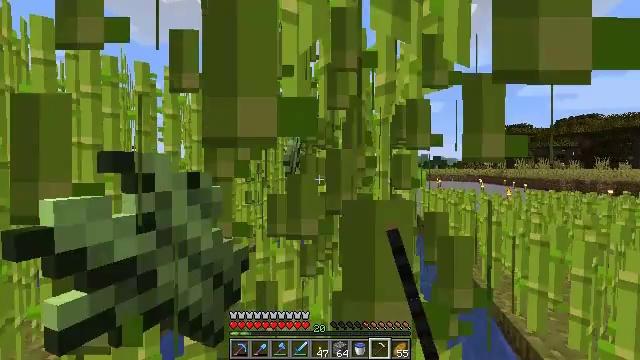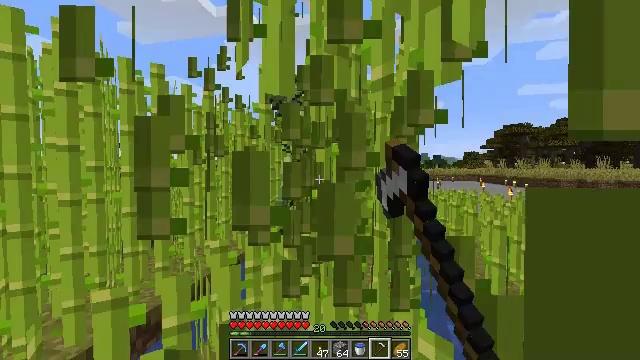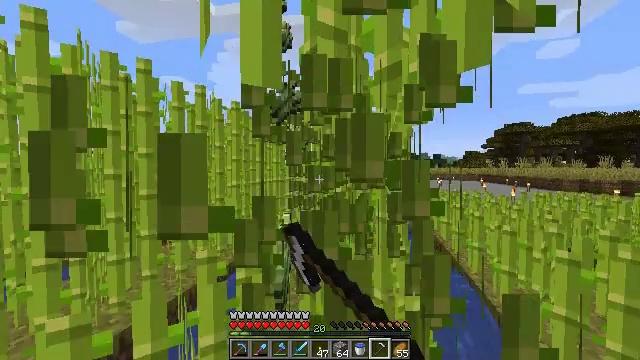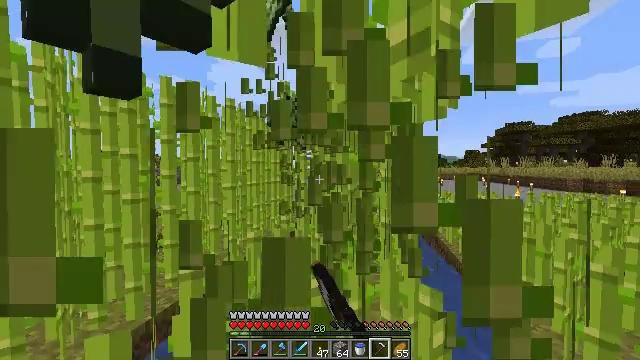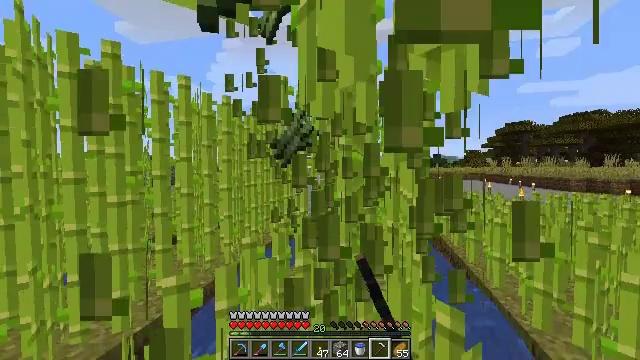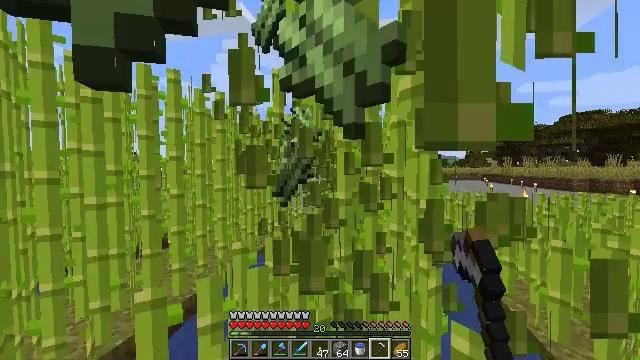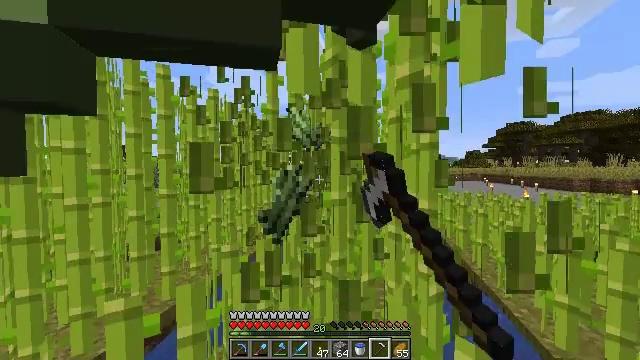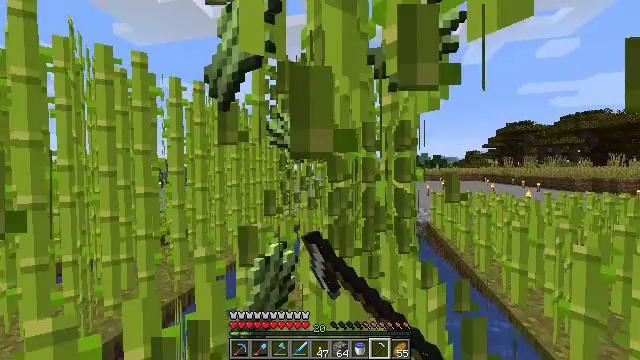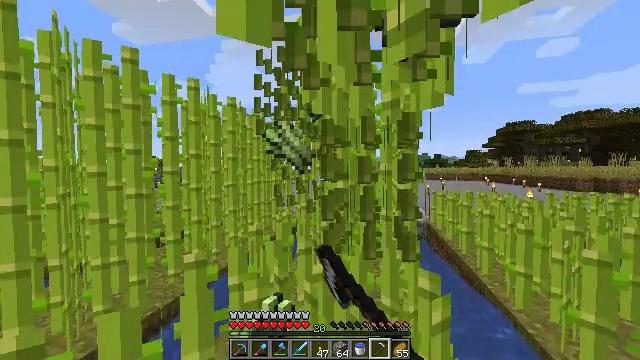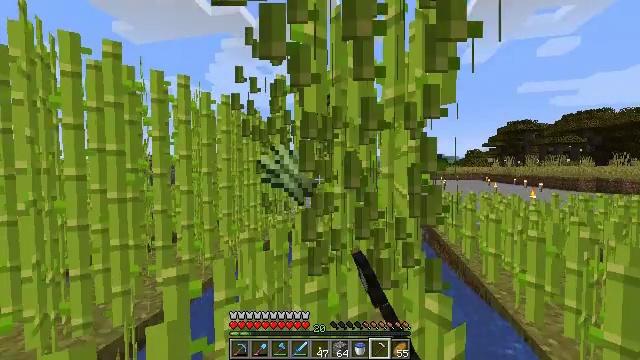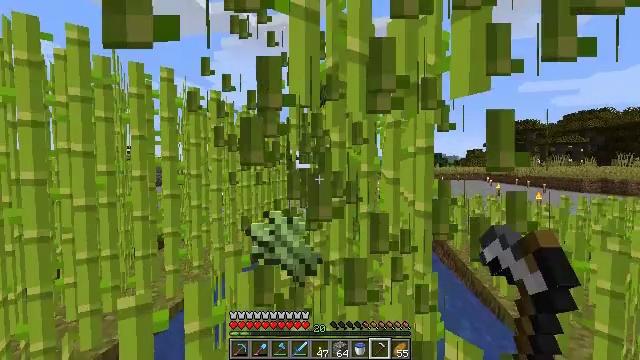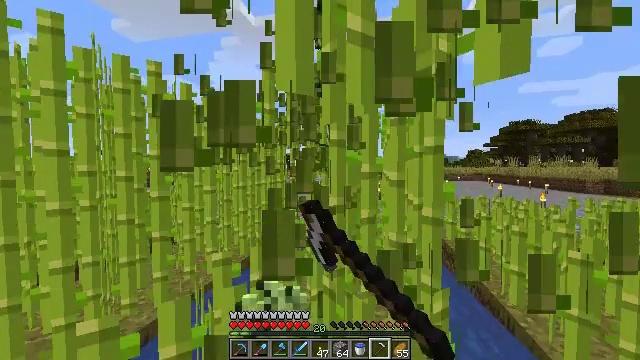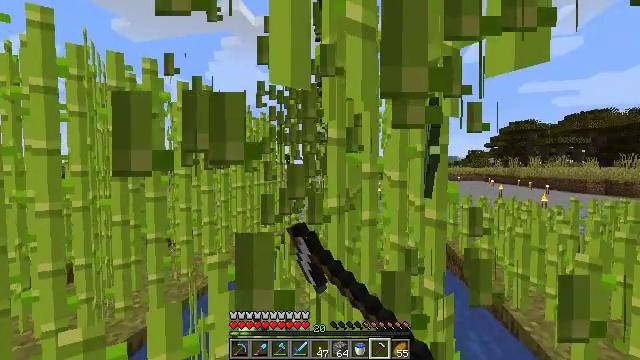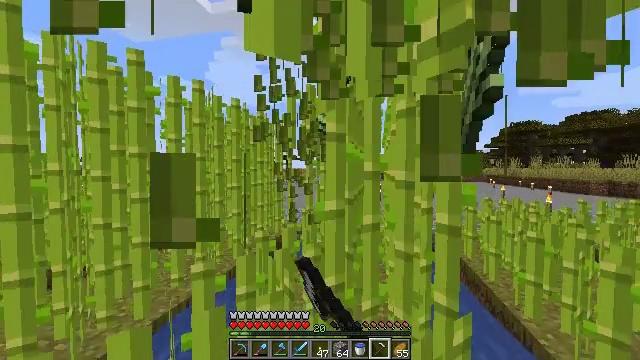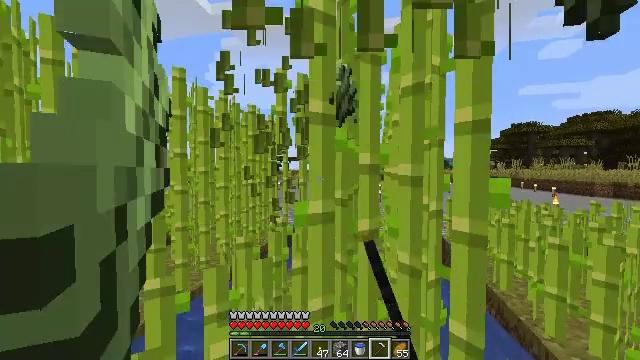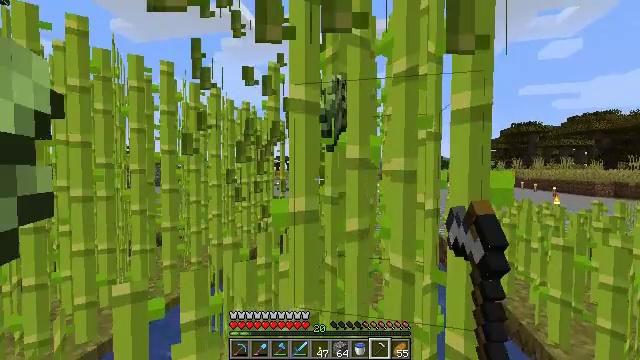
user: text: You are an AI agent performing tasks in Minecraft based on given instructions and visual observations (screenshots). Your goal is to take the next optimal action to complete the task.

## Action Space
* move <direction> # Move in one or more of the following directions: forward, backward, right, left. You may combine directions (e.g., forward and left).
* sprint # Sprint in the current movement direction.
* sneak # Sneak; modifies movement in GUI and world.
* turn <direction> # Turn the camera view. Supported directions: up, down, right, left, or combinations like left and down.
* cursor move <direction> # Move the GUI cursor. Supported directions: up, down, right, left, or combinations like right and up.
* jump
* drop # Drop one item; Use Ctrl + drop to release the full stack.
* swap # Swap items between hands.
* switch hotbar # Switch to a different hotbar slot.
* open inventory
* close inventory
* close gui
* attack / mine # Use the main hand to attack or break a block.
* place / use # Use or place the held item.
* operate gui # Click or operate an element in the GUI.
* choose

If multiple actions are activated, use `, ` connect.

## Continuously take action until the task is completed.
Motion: motion action
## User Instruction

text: Collect sugar cane near water sources.
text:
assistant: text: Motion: move forward, attack / mine
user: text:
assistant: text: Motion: move forward, attack / mine
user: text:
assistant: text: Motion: move forward, attack / mine
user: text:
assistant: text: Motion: move forward, attack / mine
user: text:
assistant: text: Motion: move forward and move right, attack / mine
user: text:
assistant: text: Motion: move forward and move right, attack / mine
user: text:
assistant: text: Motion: move forward, attack / mine
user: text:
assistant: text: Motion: move forward, attack / mine
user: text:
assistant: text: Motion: move forward, attack / mine
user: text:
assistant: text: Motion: move forward, attack / mine
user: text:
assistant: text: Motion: move forward, attack / mine
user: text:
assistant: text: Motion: move forward, attack / mine
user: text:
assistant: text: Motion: move forward, attack / mine
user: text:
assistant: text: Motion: move forward and move right, attack / mine
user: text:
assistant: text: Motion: move forward and move right, attack / mine
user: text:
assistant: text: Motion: move forward and move right, attack / mine
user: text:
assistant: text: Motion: move forward, attack / mine
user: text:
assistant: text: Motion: move forward, attack / mine
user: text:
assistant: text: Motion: move forward, attack / mine
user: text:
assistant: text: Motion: move forward, attack / mine
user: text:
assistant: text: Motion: move forward, attack / mine
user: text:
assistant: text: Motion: move forward and move right, attack / mine
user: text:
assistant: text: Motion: move forward and move right, attack / mine
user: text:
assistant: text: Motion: move forward and move right, attack / mine
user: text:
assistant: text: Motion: move forward, attack / mine
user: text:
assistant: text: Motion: move forward, attack / mine
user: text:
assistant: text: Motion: move forward, attack / mine
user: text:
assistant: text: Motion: move forward and move right, attack / mine
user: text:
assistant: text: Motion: move forward and move right, attack / mine
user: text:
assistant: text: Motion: move forward and move right, attack / mine